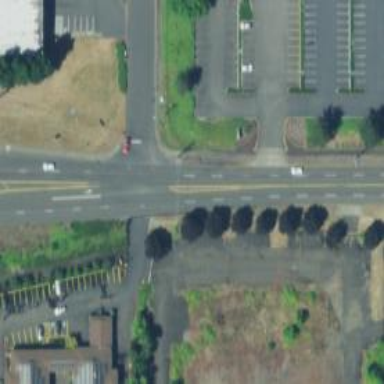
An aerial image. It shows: Secondary road with asphalt surface.